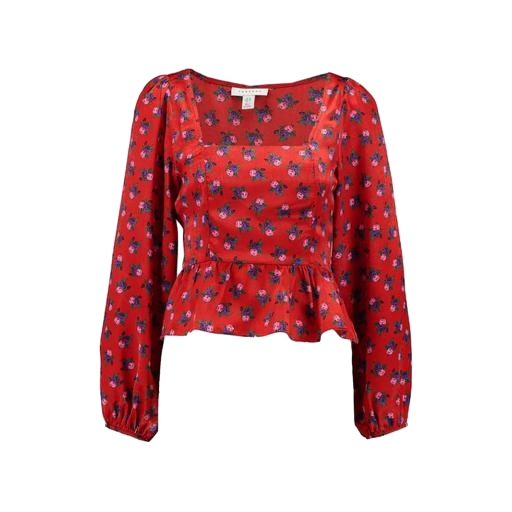
red floral-print top, red floral print peplum blouse, red women's floral georgette blouse, white background